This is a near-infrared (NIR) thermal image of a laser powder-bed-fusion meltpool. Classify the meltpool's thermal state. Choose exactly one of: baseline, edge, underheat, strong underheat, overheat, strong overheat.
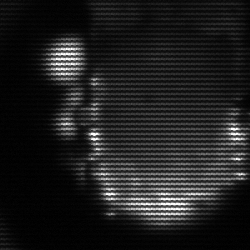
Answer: baseline